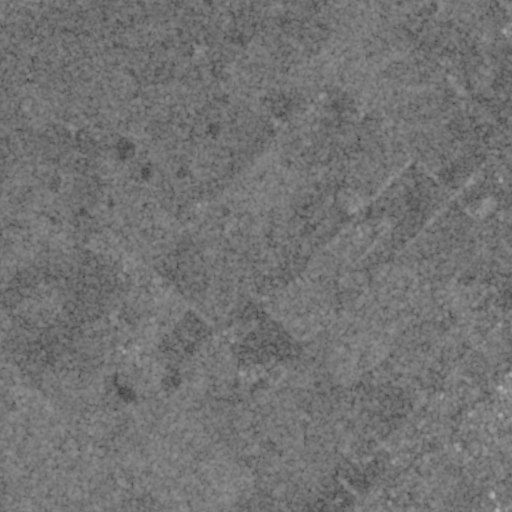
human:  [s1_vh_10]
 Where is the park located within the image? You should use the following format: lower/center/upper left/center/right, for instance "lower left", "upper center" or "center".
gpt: The park is located in the lower right of the image.
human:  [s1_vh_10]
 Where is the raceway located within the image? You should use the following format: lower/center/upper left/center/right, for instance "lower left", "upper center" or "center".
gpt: The raceway is located in the lower left of the image.
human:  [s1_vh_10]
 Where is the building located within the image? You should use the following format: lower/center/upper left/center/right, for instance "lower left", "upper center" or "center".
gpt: There is no building in the image.

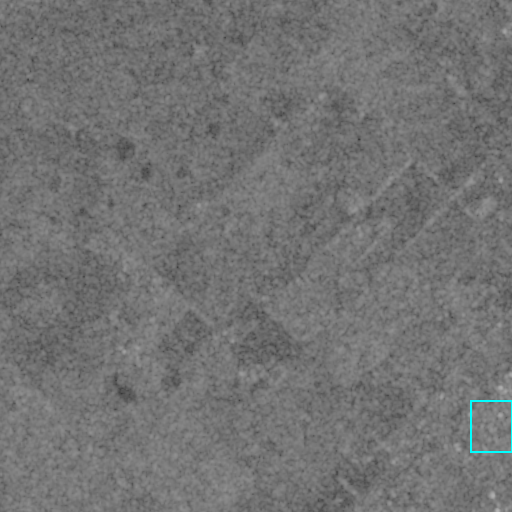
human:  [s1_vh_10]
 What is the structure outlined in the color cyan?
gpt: The structure outlined in cyan is a park.
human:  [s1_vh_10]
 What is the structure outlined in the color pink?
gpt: There is no pink outline.